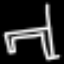
Label: chair